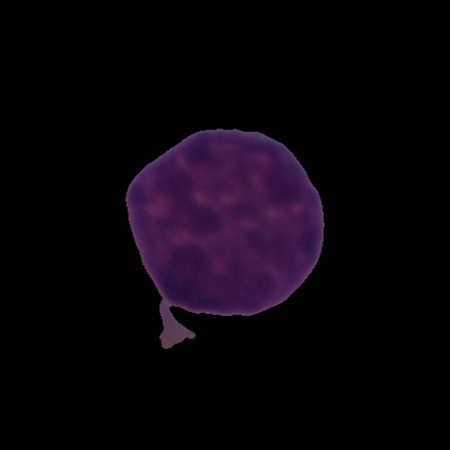
Label: healthy